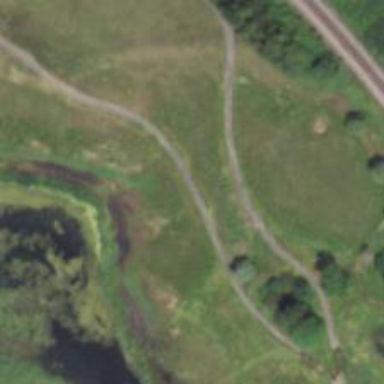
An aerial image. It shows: Path used for both walking and golf.